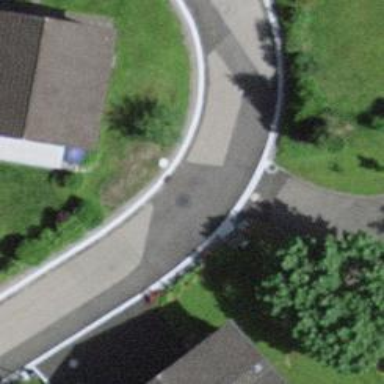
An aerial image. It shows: Residential road.